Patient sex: M
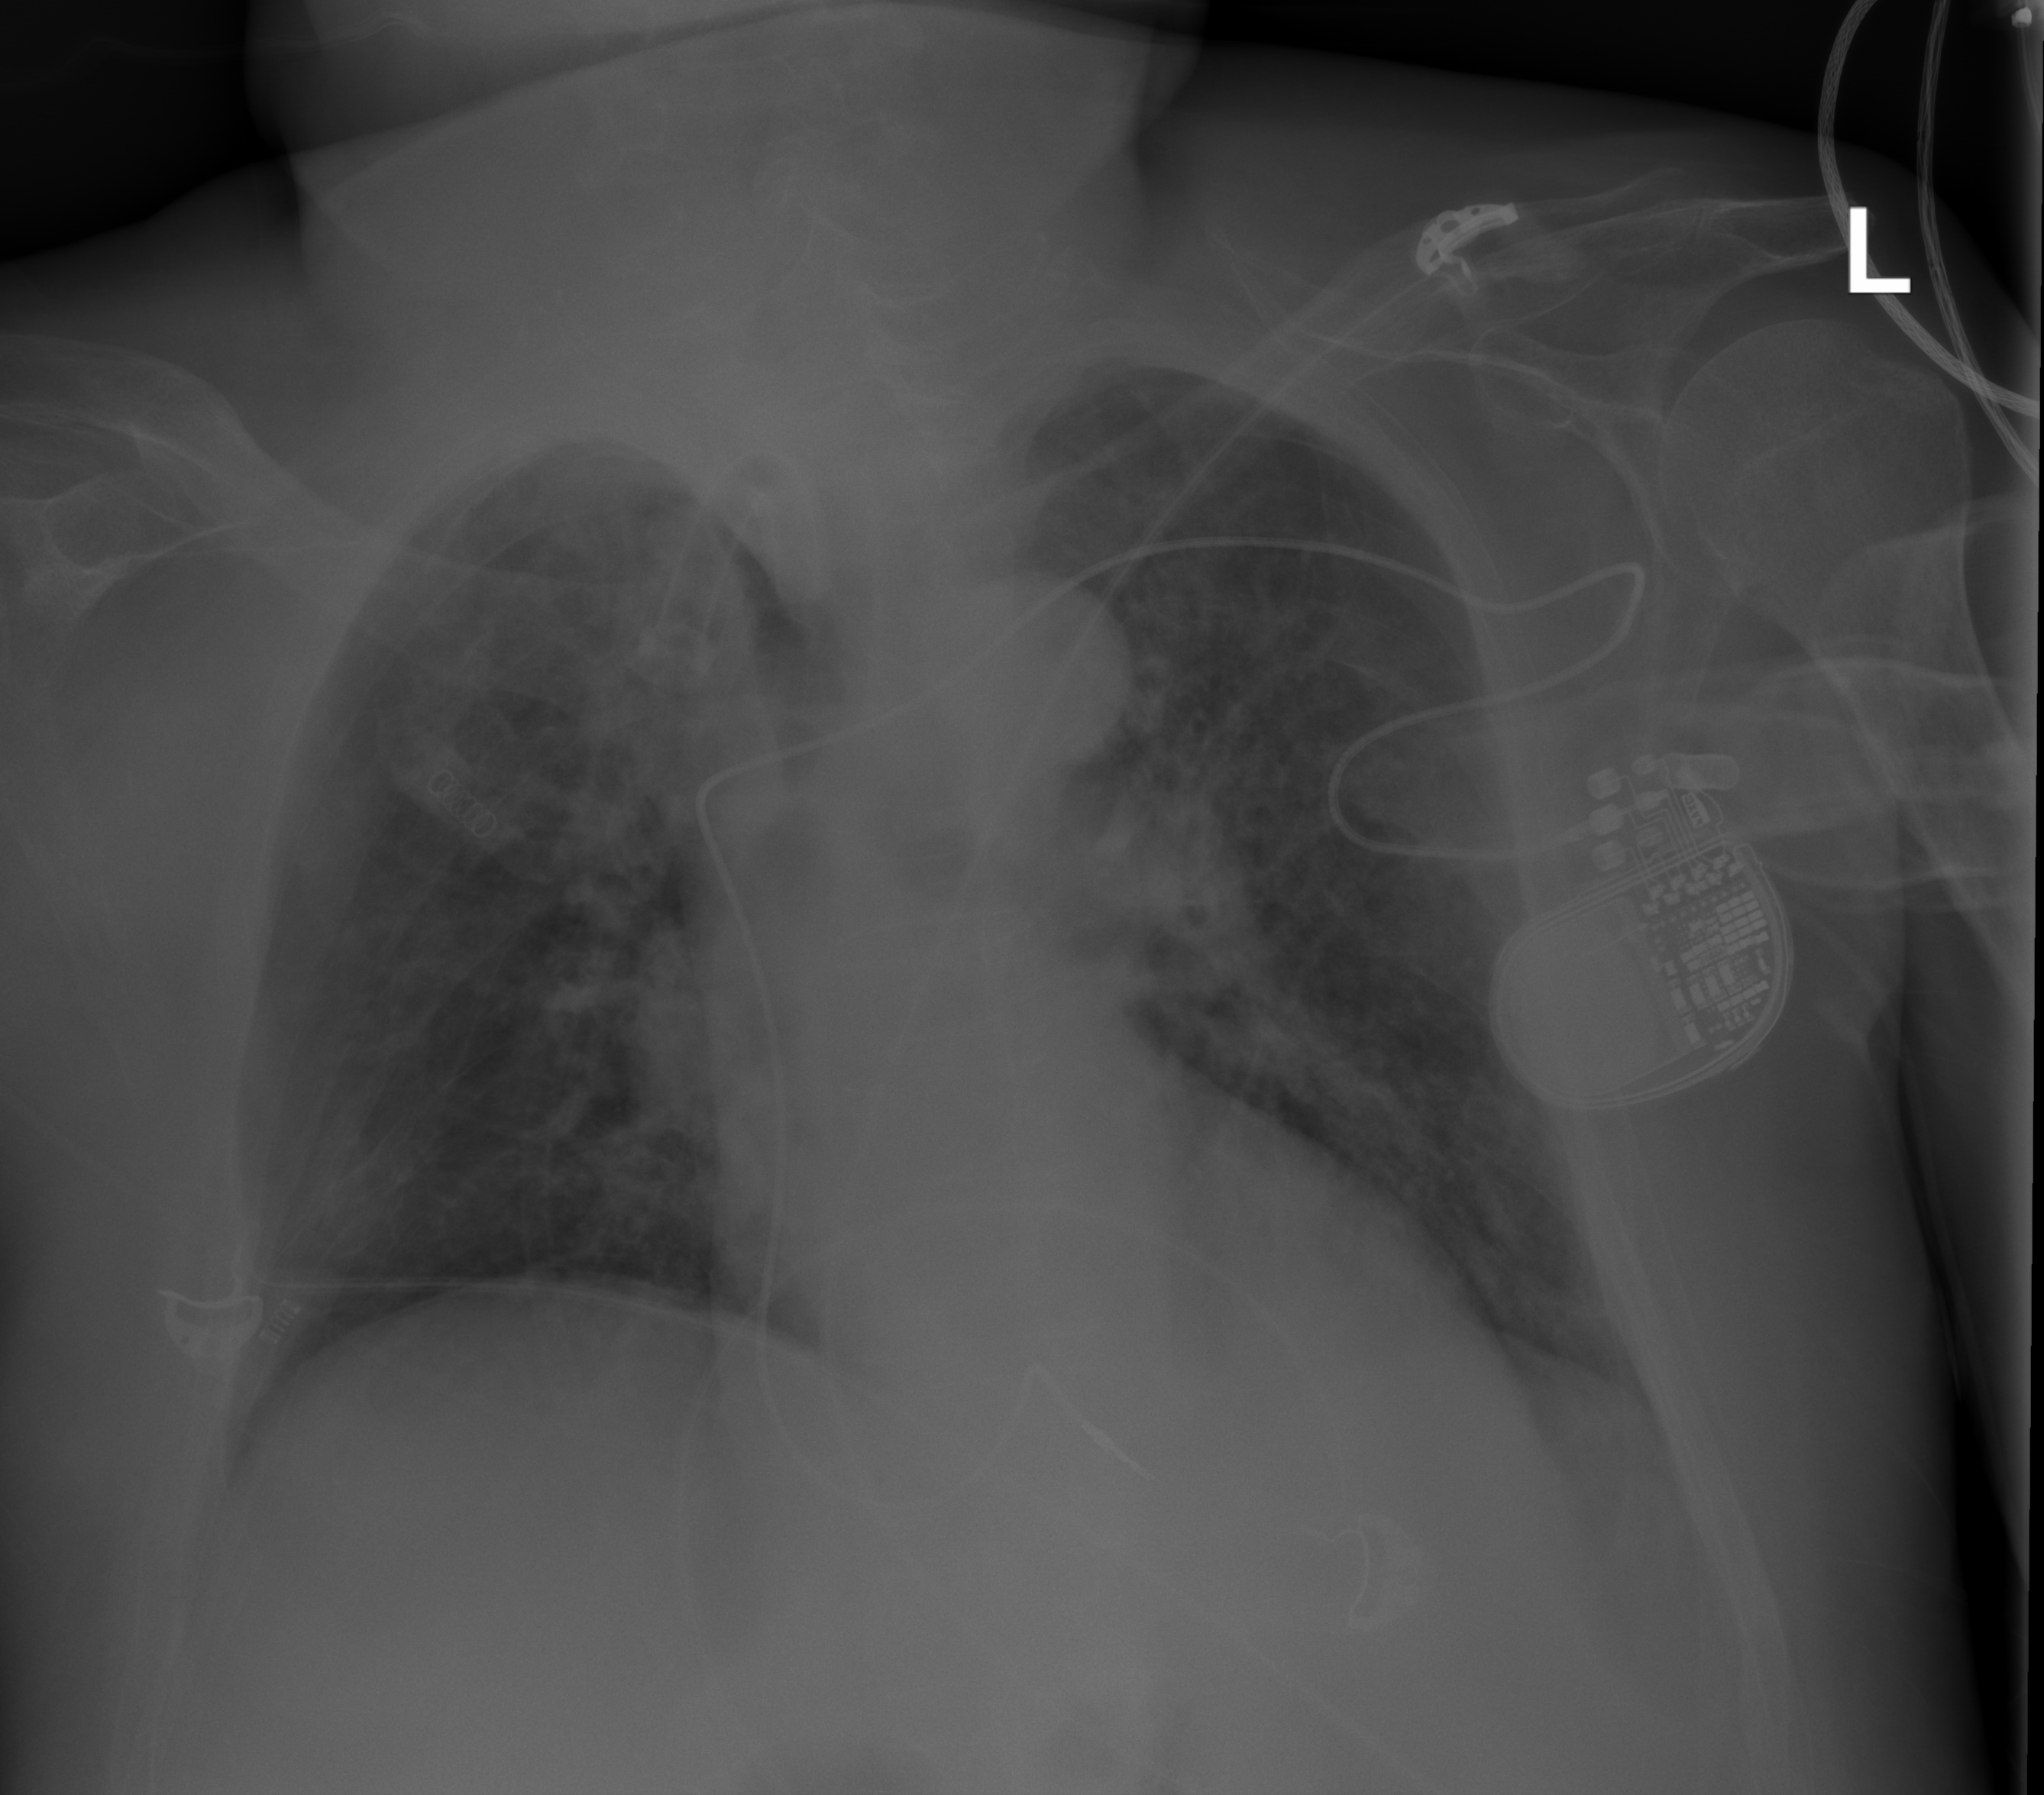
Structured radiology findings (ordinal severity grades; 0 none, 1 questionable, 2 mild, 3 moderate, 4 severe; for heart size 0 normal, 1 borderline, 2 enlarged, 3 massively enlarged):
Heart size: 2
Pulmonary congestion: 2
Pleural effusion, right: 0
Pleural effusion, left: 1
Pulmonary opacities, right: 2
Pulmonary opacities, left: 2
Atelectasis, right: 0
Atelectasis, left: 0